Question: I don't know how to create layout on the following image. I mean "white boxes with 3-dot menus".
Preview:

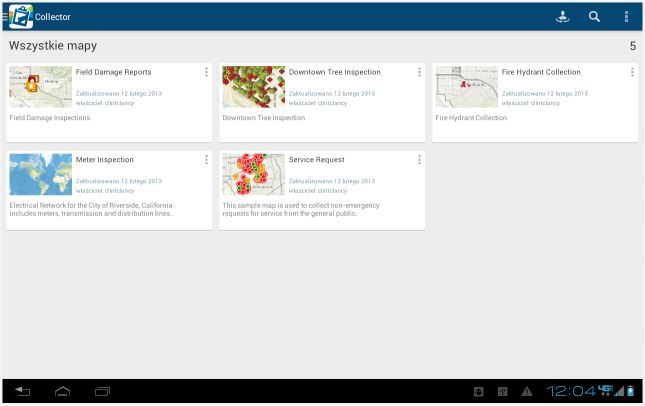
Answer: There are quite a few OS libraries that help you implmenting the classic Google/Android Card UI.
- <URL>
those are the most common, you can either use them or import into your code the resources that you need